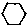
Label: hexagon